Interaction volume radius: 5 \u00c5
Interaction volume height: 20 \u00c5
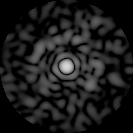
Disorder parameter: 0.7925